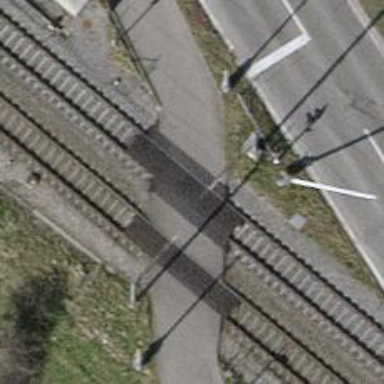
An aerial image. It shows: Crossing for the railway.